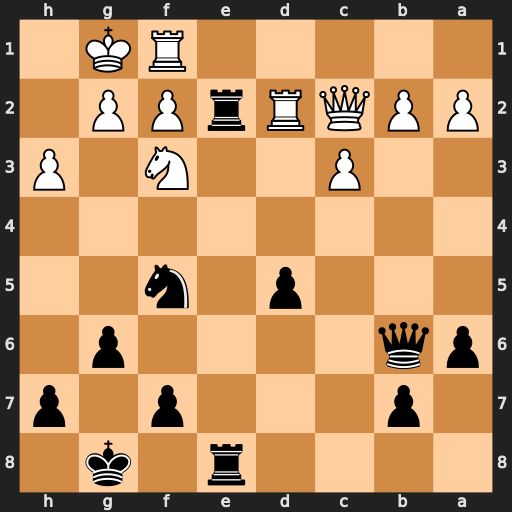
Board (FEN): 4r1k1/1p3p1p/pq4p1/3p1n2/8/2P2N1P/PPQRrPP1/5RK1
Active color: b
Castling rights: -
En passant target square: -
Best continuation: Ng3 Nd4 Rxd2 Qxd2 Nxf1